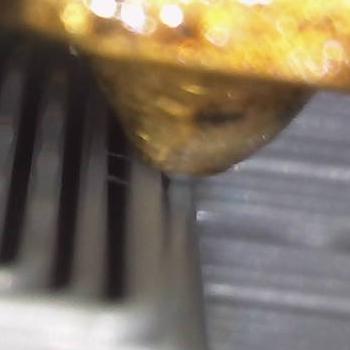
Flow rate: 100%